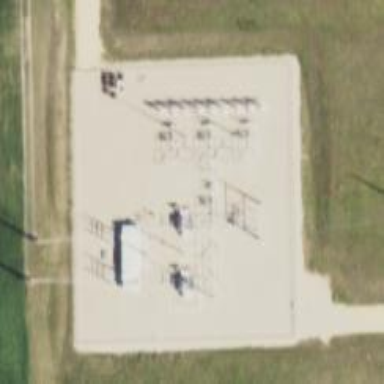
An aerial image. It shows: Switch for power supply.